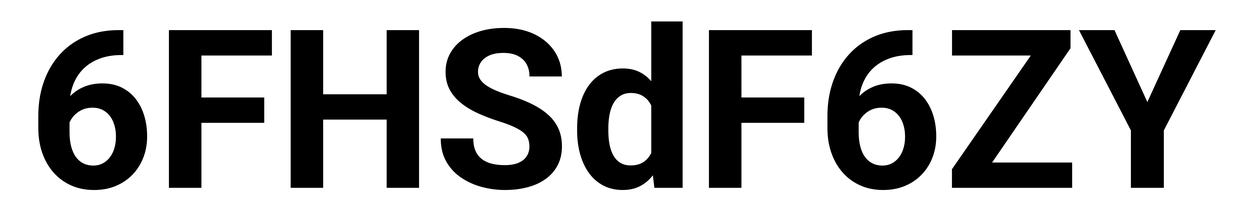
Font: Roboto_Bold